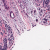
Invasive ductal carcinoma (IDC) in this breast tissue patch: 0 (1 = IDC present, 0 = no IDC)